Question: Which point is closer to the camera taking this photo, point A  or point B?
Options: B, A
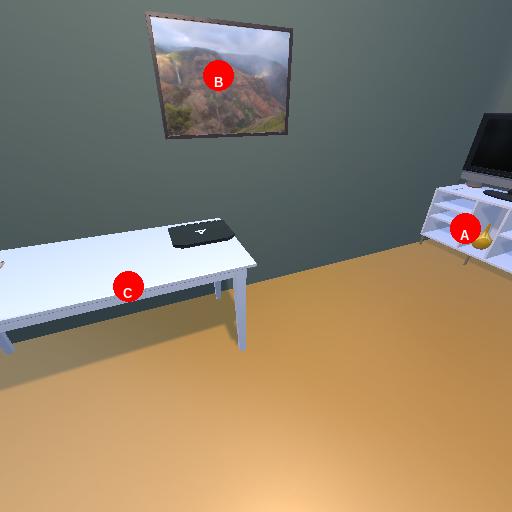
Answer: B